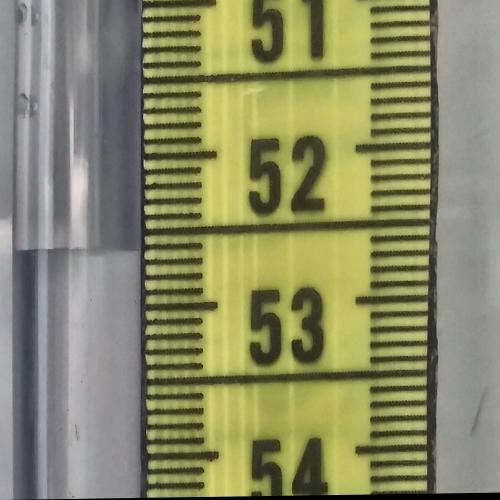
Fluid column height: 52.6 cm